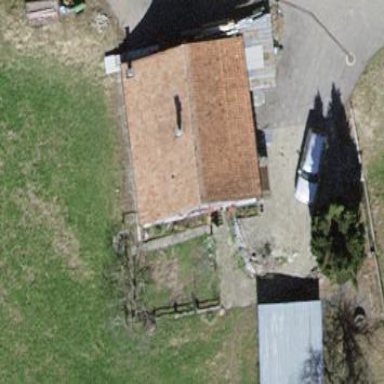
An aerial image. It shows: Simple house.